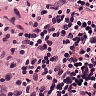
Metastatic tissue present: no